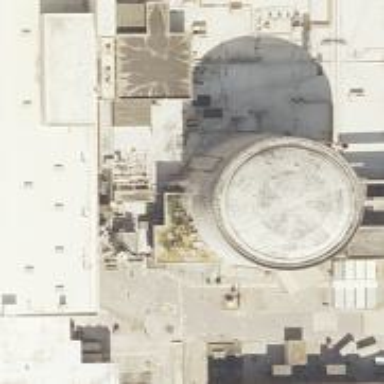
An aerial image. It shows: Nuclear power generator.